Current action and preconditions to check: path_clear

Your task: For each precondition in the list above, predict whether it will hold at this action.

Consider the current scene as observed from the mobile robot's camera, and analyze the predicted future states of all dynamic agents (e.g., people, animals, vehicles, or any moving entities) within the NEXT SECOND.

IMPORTANT: Only answer "very likely" if you are absolutely certain—based on strong, clear evidence—that a dynamic agent will violate the precondition in the predicted future state. Do NOT answer "very likely" for unlikely, ambiguous, or low-probability risks.

Ask yourself for each precondition: Is there a high probability, with clear and convincing evidence, that the predicted future states of any dynamic agent will interfere with the predicted future state of the currently executing action within the NEXT SECOND, causing that precondition to fail?

Assess the risk level based on these predictions. Use "likely" or "very likely" if motions create a clear risk of interference.

Use "neutral" or "improbable" if agents are nearby but their predicted paths are clearly diverging or non-conflicting.

Failure Risk Categories: "very improbable", "improbable", "neutral", "likely", "very likely"

Answer Format: Output ONLY the probability_of_failure value from these categories: "very improbable", "improbable", "neutral", "likely", "very likely"

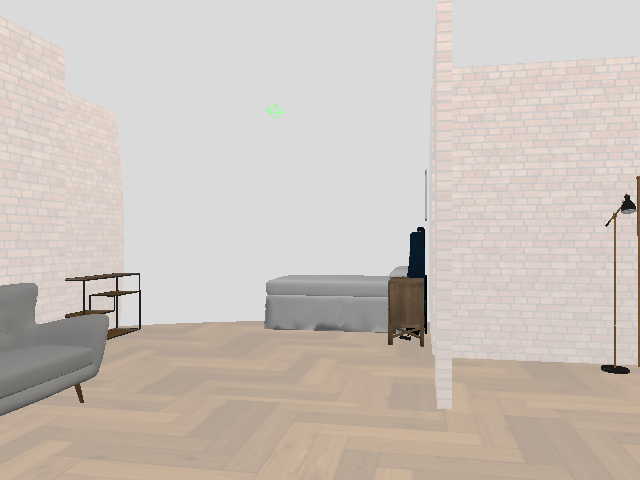

Answer: very improbable